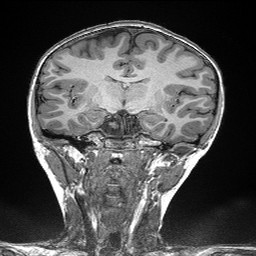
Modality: T1w
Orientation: sagittal
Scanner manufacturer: siemens
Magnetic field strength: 3 T
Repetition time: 2.3 s
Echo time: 0.00298 s